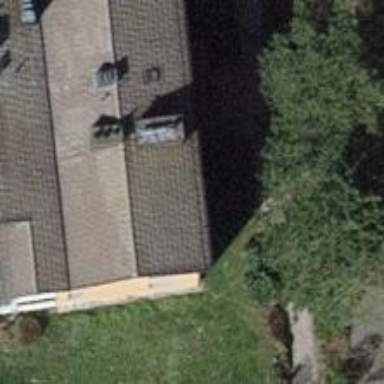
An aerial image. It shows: Building with gabled roof.